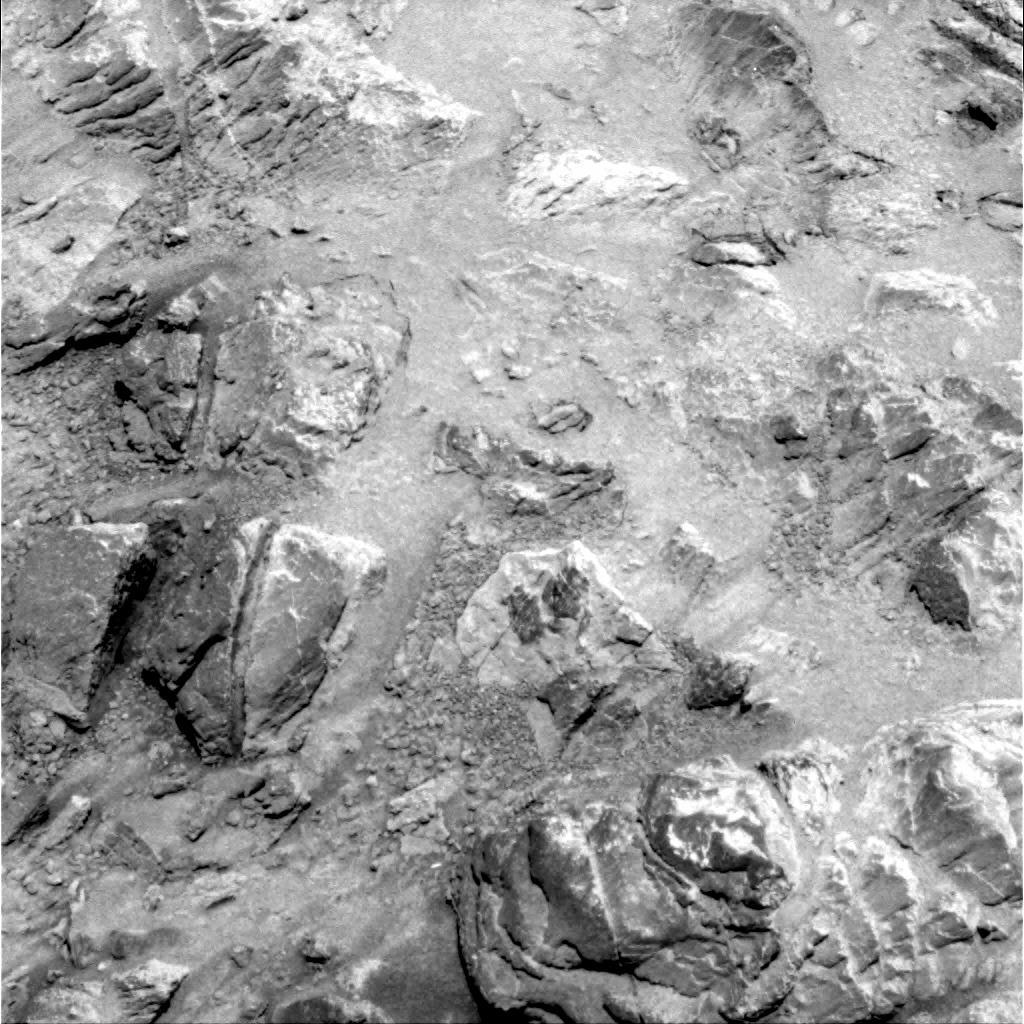
Terrain classes present: Bedrock, Rock, Shadow